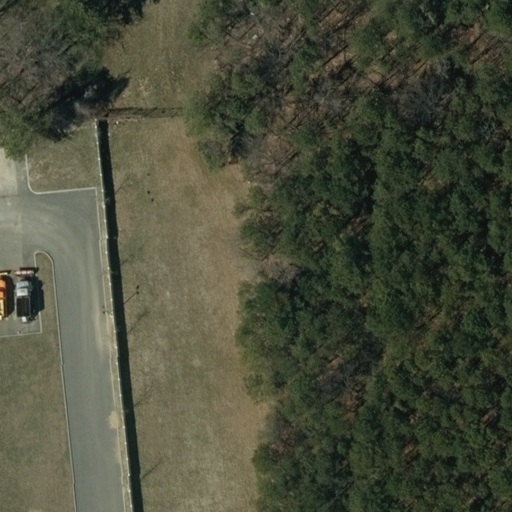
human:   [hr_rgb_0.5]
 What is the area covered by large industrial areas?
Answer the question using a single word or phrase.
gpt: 10623m2

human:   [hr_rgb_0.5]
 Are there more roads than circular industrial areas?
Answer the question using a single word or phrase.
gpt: yes

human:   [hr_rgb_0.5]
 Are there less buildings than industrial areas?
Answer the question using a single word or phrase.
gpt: yes

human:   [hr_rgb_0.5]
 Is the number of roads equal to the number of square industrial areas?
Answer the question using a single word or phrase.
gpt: no

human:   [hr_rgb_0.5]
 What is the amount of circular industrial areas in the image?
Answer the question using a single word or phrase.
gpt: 0

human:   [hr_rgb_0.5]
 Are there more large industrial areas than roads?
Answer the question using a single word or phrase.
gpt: no

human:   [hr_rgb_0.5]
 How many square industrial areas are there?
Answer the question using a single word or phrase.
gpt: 0

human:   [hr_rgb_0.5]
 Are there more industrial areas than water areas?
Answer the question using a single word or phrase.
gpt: yes

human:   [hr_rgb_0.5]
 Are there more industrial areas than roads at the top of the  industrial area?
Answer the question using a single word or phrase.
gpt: no

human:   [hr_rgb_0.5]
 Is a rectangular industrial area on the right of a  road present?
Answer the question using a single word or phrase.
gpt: no

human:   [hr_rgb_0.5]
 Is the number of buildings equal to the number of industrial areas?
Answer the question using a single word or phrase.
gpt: no

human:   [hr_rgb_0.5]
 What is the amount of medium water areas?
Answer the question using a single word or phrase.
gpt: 0

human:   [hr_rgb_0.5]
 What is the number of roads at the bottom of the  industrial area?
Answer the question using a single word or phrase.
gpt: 0

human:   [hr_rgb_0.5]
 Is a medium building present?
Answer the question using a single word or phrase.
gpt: no

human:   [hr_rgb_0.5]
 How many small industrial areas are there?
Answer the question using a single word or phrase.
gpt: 0

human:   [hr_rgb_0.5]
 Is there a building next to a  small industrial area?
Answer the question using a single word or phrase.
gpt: no

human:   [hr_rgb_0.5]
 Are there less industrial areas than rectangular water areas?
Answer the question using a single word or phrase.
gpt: no

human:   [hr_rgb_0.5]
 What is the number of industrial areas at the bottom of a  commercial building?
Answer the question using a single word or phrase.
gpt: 0

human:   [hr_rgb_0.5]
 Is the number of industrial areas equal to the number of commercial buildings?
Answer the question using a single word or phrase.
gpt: no

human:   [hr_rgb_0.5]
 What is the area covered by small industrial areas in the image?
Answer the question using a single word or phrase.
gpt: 0m2

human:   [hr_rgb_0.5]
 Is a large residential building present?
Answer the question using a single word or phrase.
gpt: no

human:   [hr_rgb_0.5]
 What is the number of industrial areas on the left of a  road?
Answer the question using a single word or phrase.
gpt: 1

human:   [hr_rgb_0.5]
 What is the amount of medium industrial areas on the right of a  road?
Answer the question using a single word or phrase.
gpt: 0

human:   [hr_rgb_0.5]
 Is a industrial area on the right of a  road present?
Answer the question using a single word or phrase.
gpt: no

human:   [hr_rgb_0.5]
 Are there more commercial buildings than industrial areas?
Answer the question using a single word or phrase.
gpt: no

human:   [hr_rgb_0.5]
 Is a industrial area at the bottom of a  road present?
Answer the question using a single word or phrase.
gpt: no

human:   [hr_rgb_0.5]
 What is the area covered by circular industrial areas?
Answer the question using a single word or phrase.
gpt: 0m2

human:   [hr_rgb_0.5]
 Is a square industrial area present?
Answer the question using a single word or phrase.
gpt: no

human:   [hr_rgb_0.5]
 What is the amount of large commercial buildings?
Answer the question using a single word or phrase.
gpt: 0

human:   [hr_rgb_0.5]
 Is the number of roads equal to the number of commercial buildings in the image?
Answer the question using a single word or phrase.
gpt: no

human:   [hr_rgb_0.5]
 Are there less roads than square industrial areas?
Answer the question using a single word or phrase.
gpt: no

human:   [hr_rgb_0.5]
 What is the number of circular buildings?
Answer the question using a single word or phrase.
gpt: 0

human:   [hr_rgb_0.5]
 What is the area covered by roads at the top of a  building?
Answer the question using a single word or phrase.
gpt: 0m2

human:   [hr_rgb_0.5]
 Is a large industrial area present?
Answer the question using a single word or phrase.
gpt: yes

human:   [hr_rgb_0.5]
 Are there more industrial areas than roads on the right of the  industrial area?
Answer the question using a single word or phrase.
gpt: no

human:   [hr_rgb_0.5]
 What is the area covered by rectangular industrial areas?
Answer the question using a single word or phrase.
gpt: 10623m2